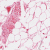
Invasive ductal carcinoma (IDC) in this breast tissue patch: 0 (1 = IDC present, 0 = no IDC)